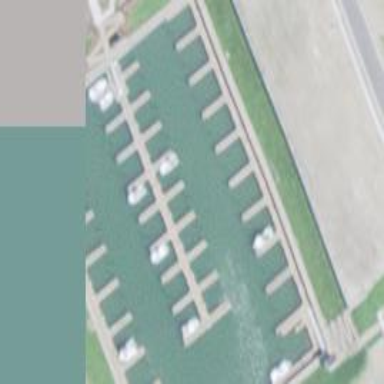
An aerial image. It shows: Marina located on water.